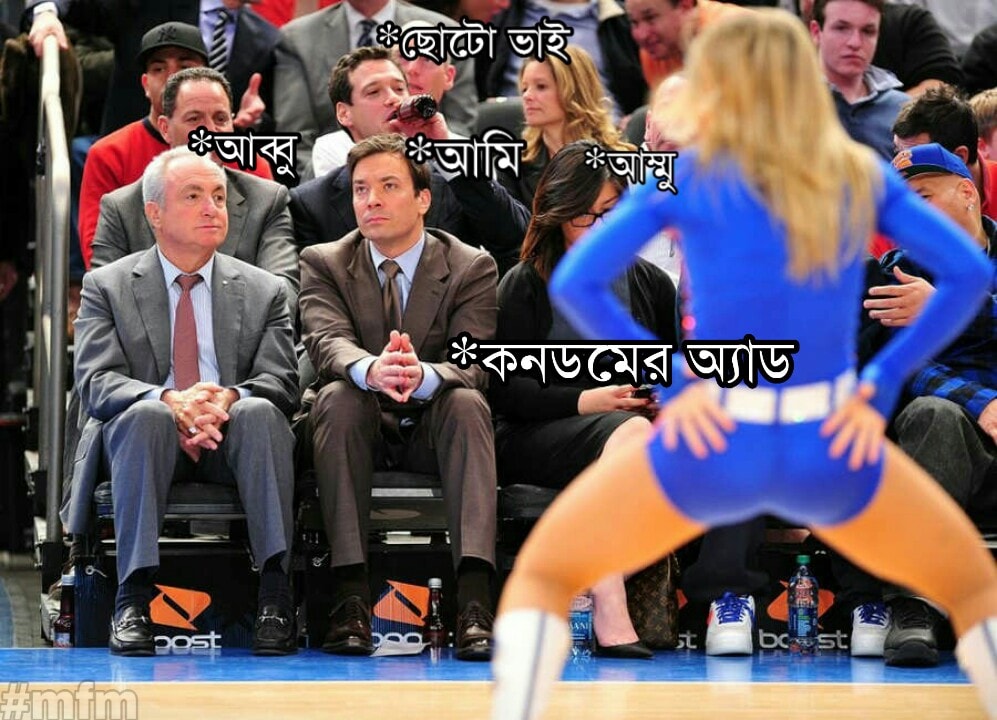
Text: *ছোট ভাই *আব্বু *আমি *আম্মু *কনডমের অ্যাড
Label: Non Hate